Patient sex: M
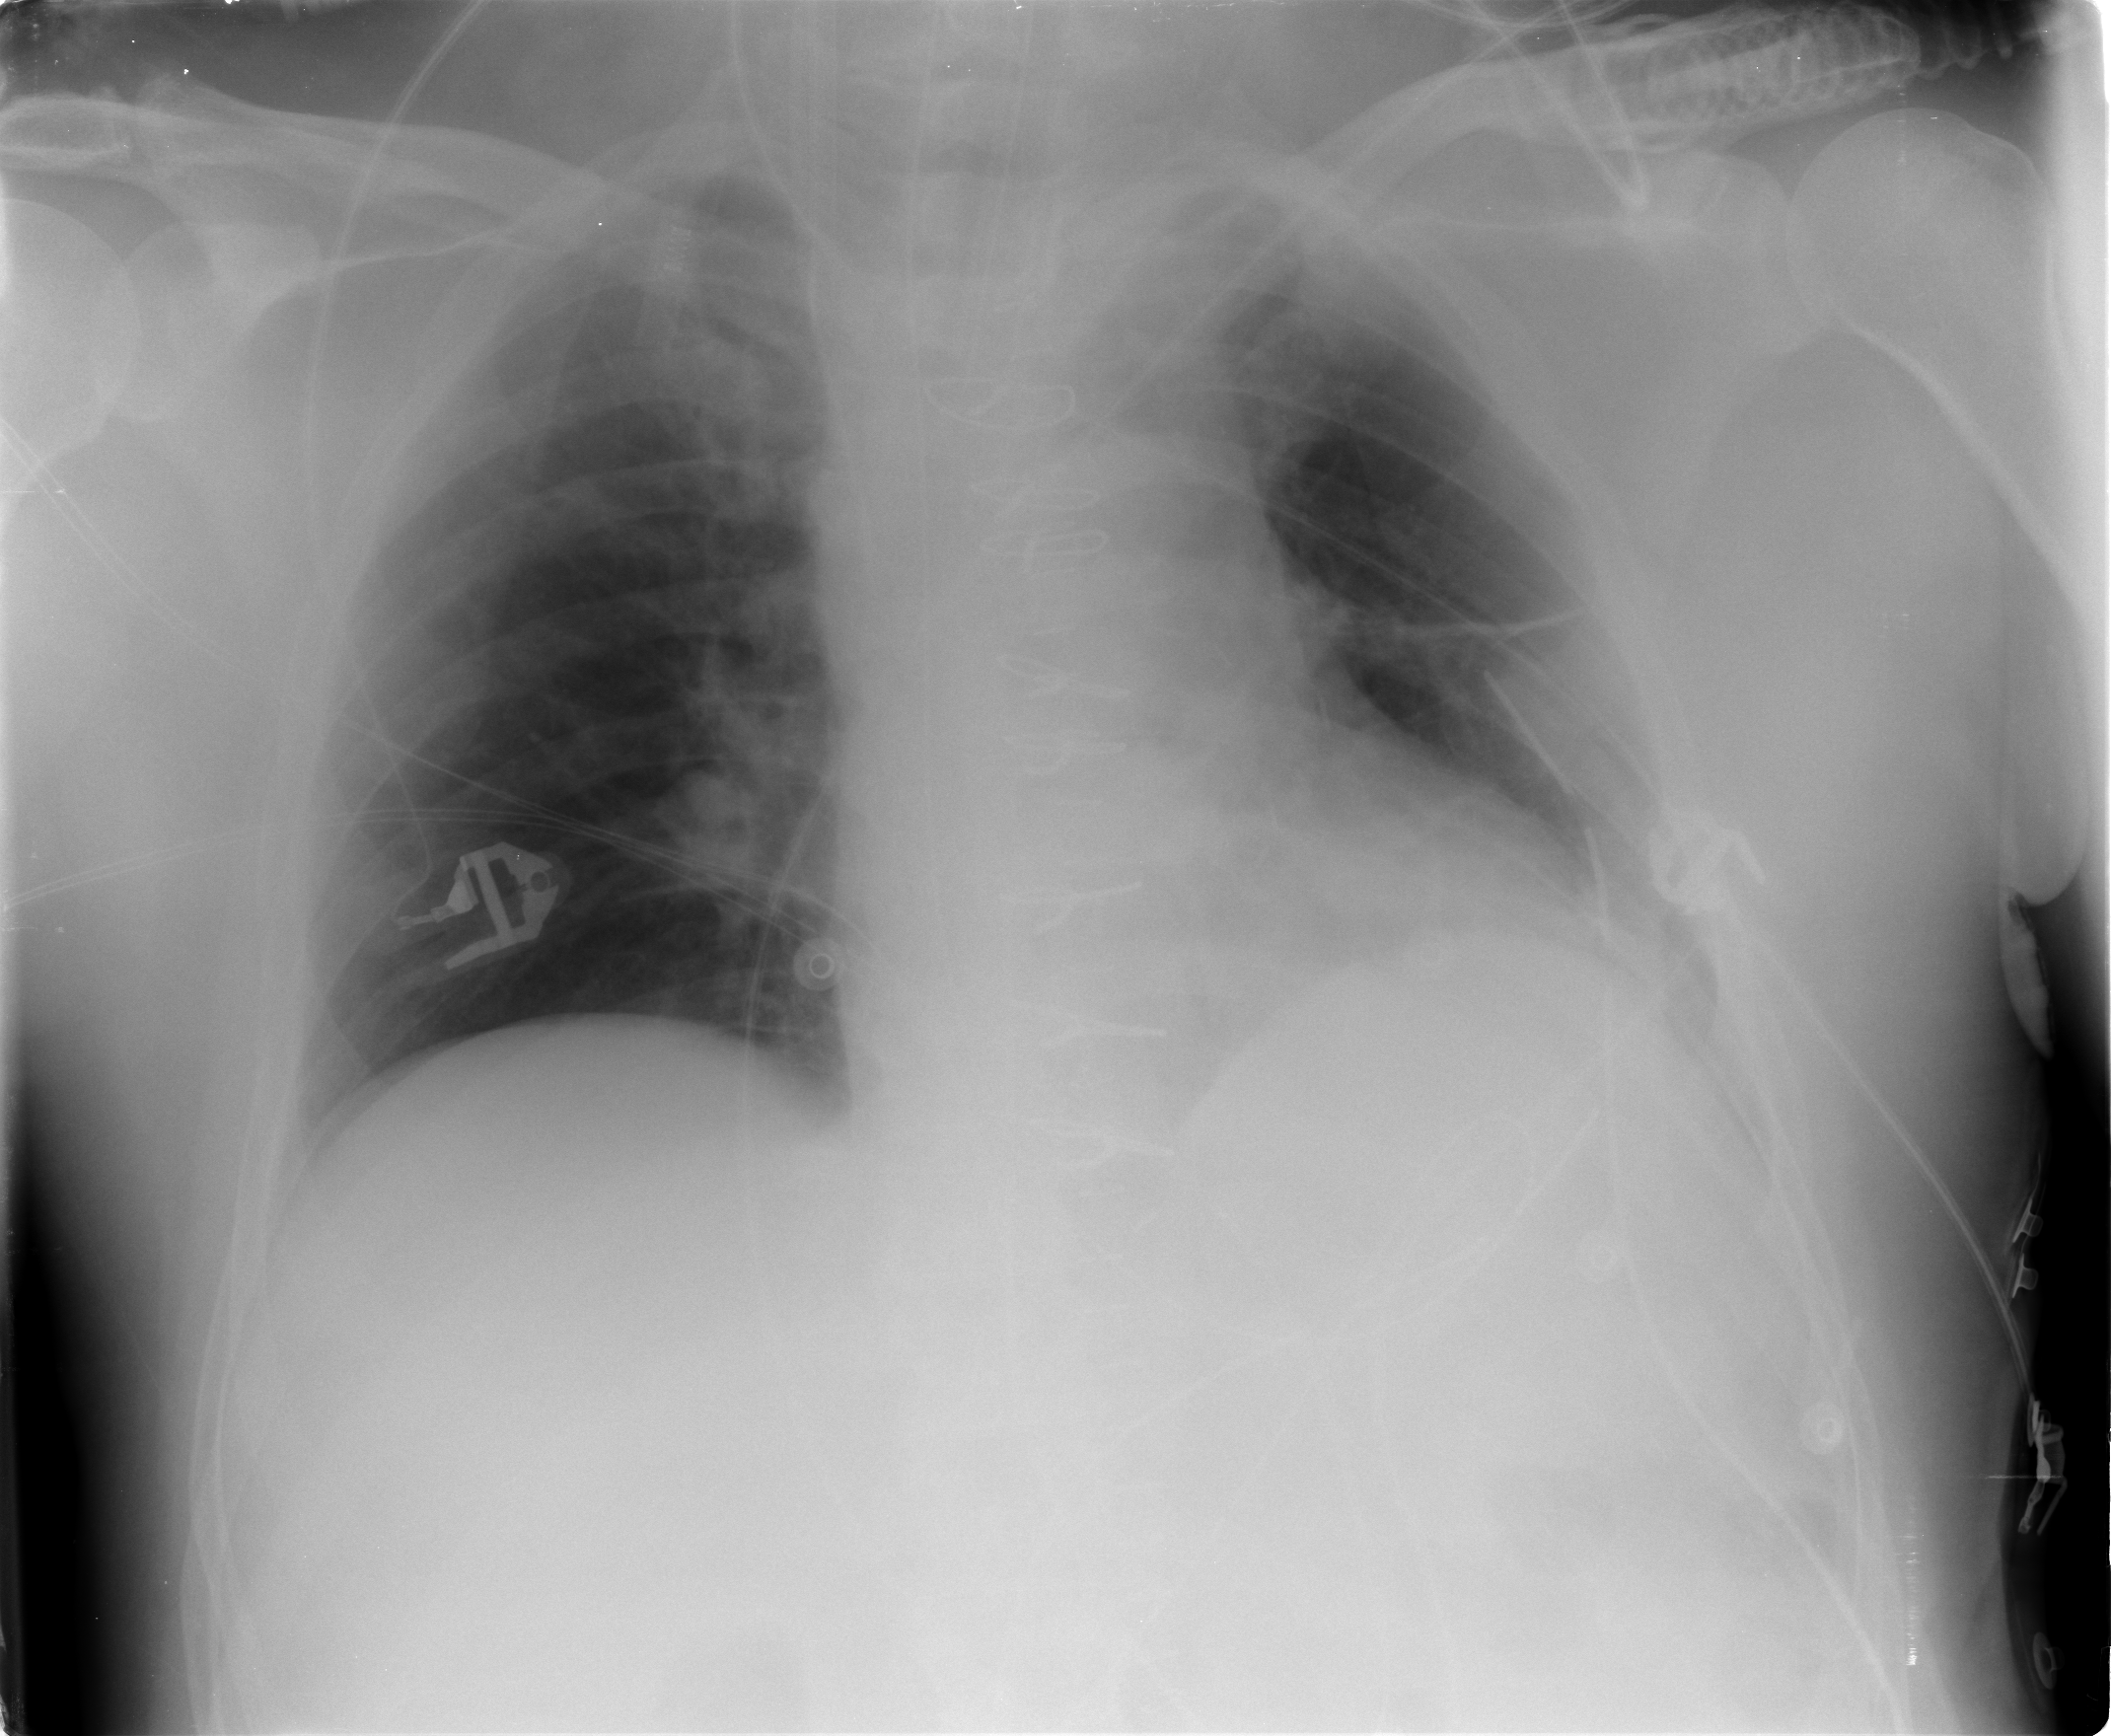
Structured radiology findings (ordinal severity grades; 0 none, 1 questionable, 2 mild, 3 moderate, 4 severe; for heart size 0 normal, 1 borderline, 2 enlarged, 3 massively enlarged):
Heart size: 2
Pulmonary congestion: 2
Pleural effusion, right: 0
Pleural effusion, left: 2
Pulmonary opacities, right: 0
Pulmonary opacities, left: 0
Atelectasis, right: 0
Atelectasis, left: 2